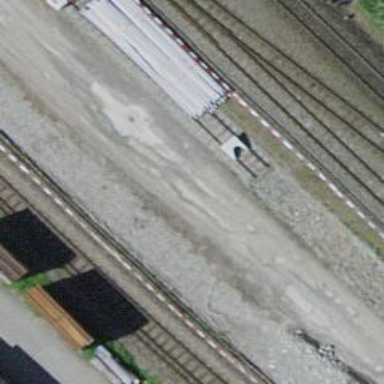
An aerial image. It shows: Narrow-gauge railway siding with one track.